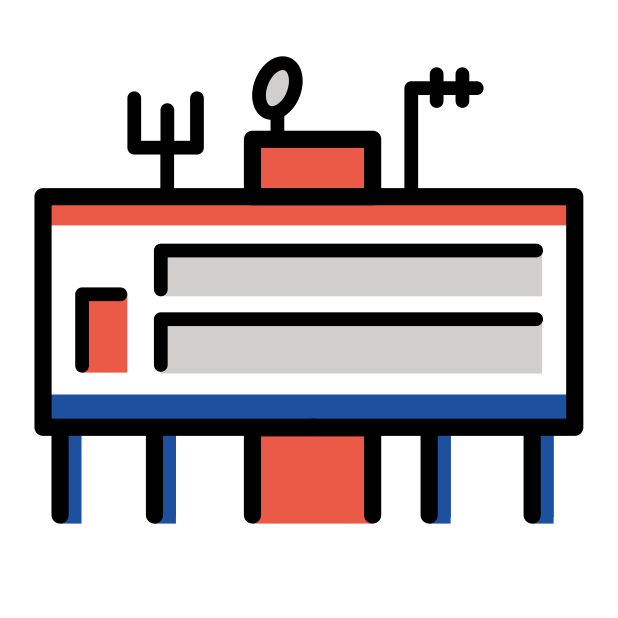
polar research station